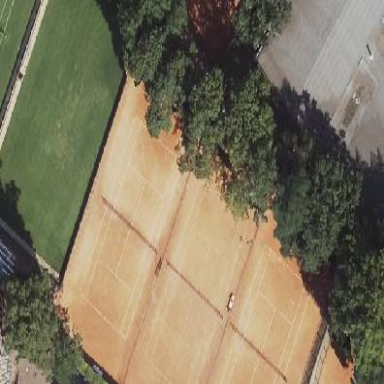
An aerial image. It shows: Clay tennis court on the leisure land pitch.